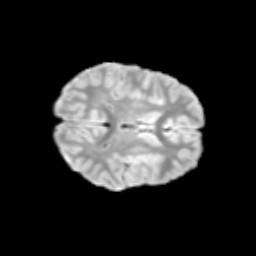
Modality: T2w
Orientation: axial
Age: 9
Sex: male
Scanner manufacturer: siemens
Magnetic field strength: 3 T
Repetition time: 3.8 s
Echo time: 0.07 s